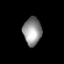
Tissue: prostate
Cell type: Myeloid cells
Senescence score: 0.6859
Nuclear area (px): 502
Mean DAPI intensity: 144.544